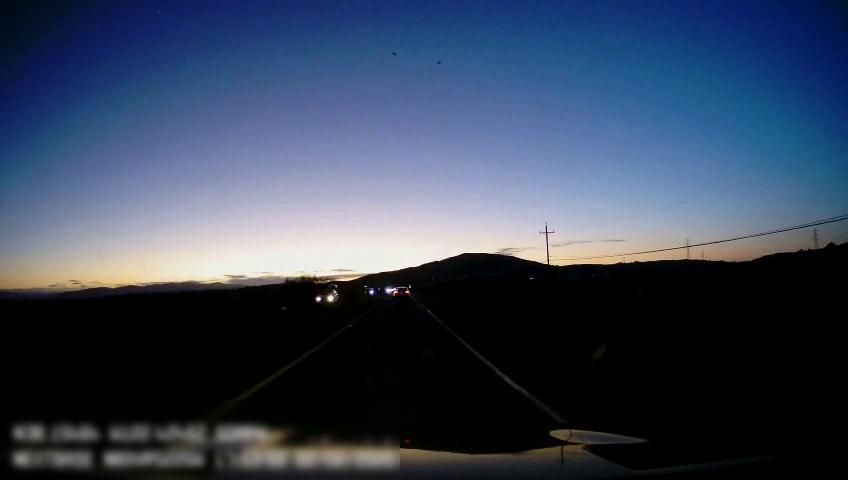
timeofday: Dusk/Dawn/Twilight
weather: Other
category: Drivable Space
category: Vehicles | Car
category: Vehicles | Car
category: Vehicles | Car
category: Lanes | Current Lane
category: Lanes | Current Lane